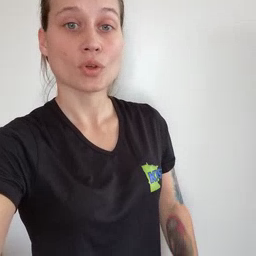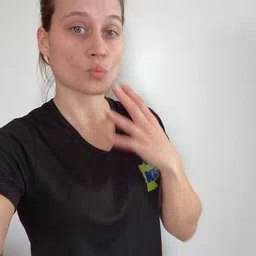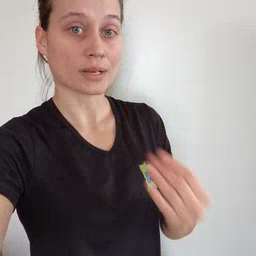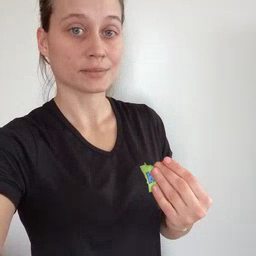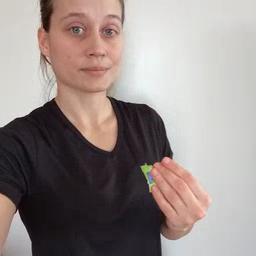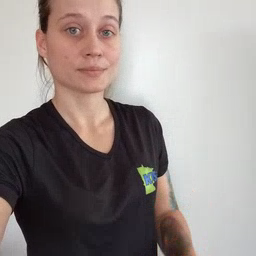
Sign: wet